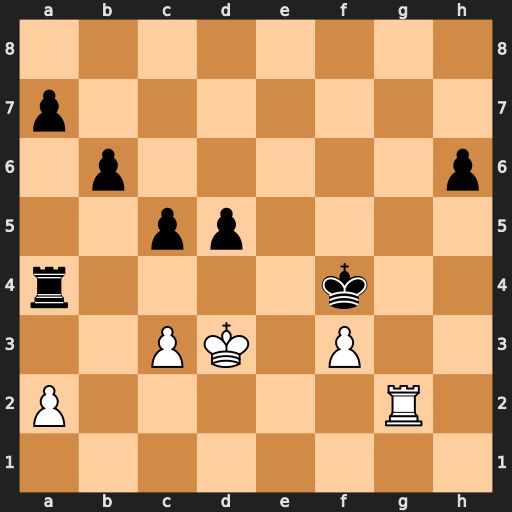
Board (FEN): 8/p7/1p5p/2pp4/r4k2/2PK1P2/P5R1/8
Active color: w
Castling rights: -
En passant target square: -
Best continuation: Rg4+ Ke5 Rxa4 c4+ Ke3